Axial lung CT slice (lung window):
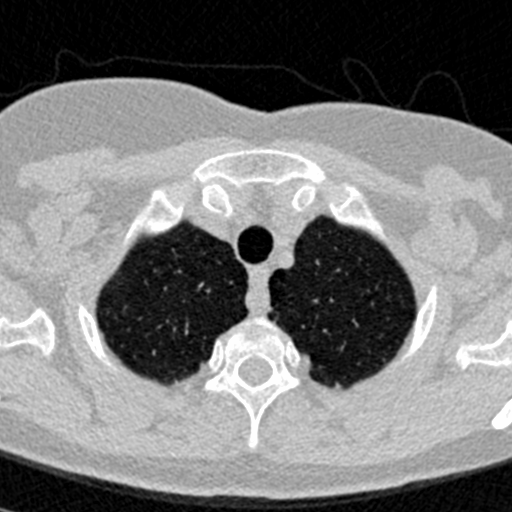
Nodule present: no